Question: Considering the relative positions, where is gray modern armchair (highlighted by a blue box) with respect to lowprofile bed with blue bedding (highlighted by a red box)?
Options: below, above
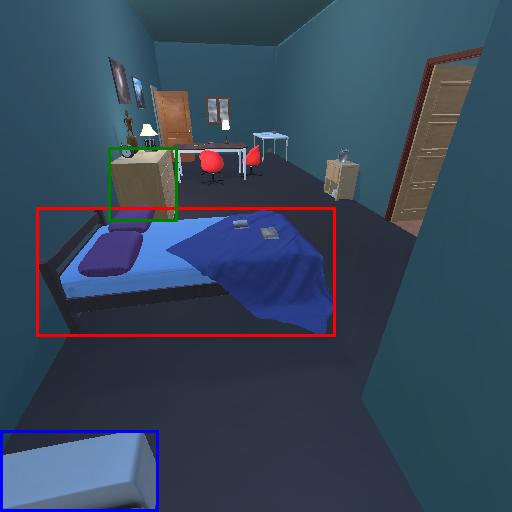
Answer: below